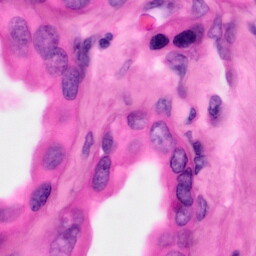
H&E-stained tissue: Pancreatic